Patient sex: M
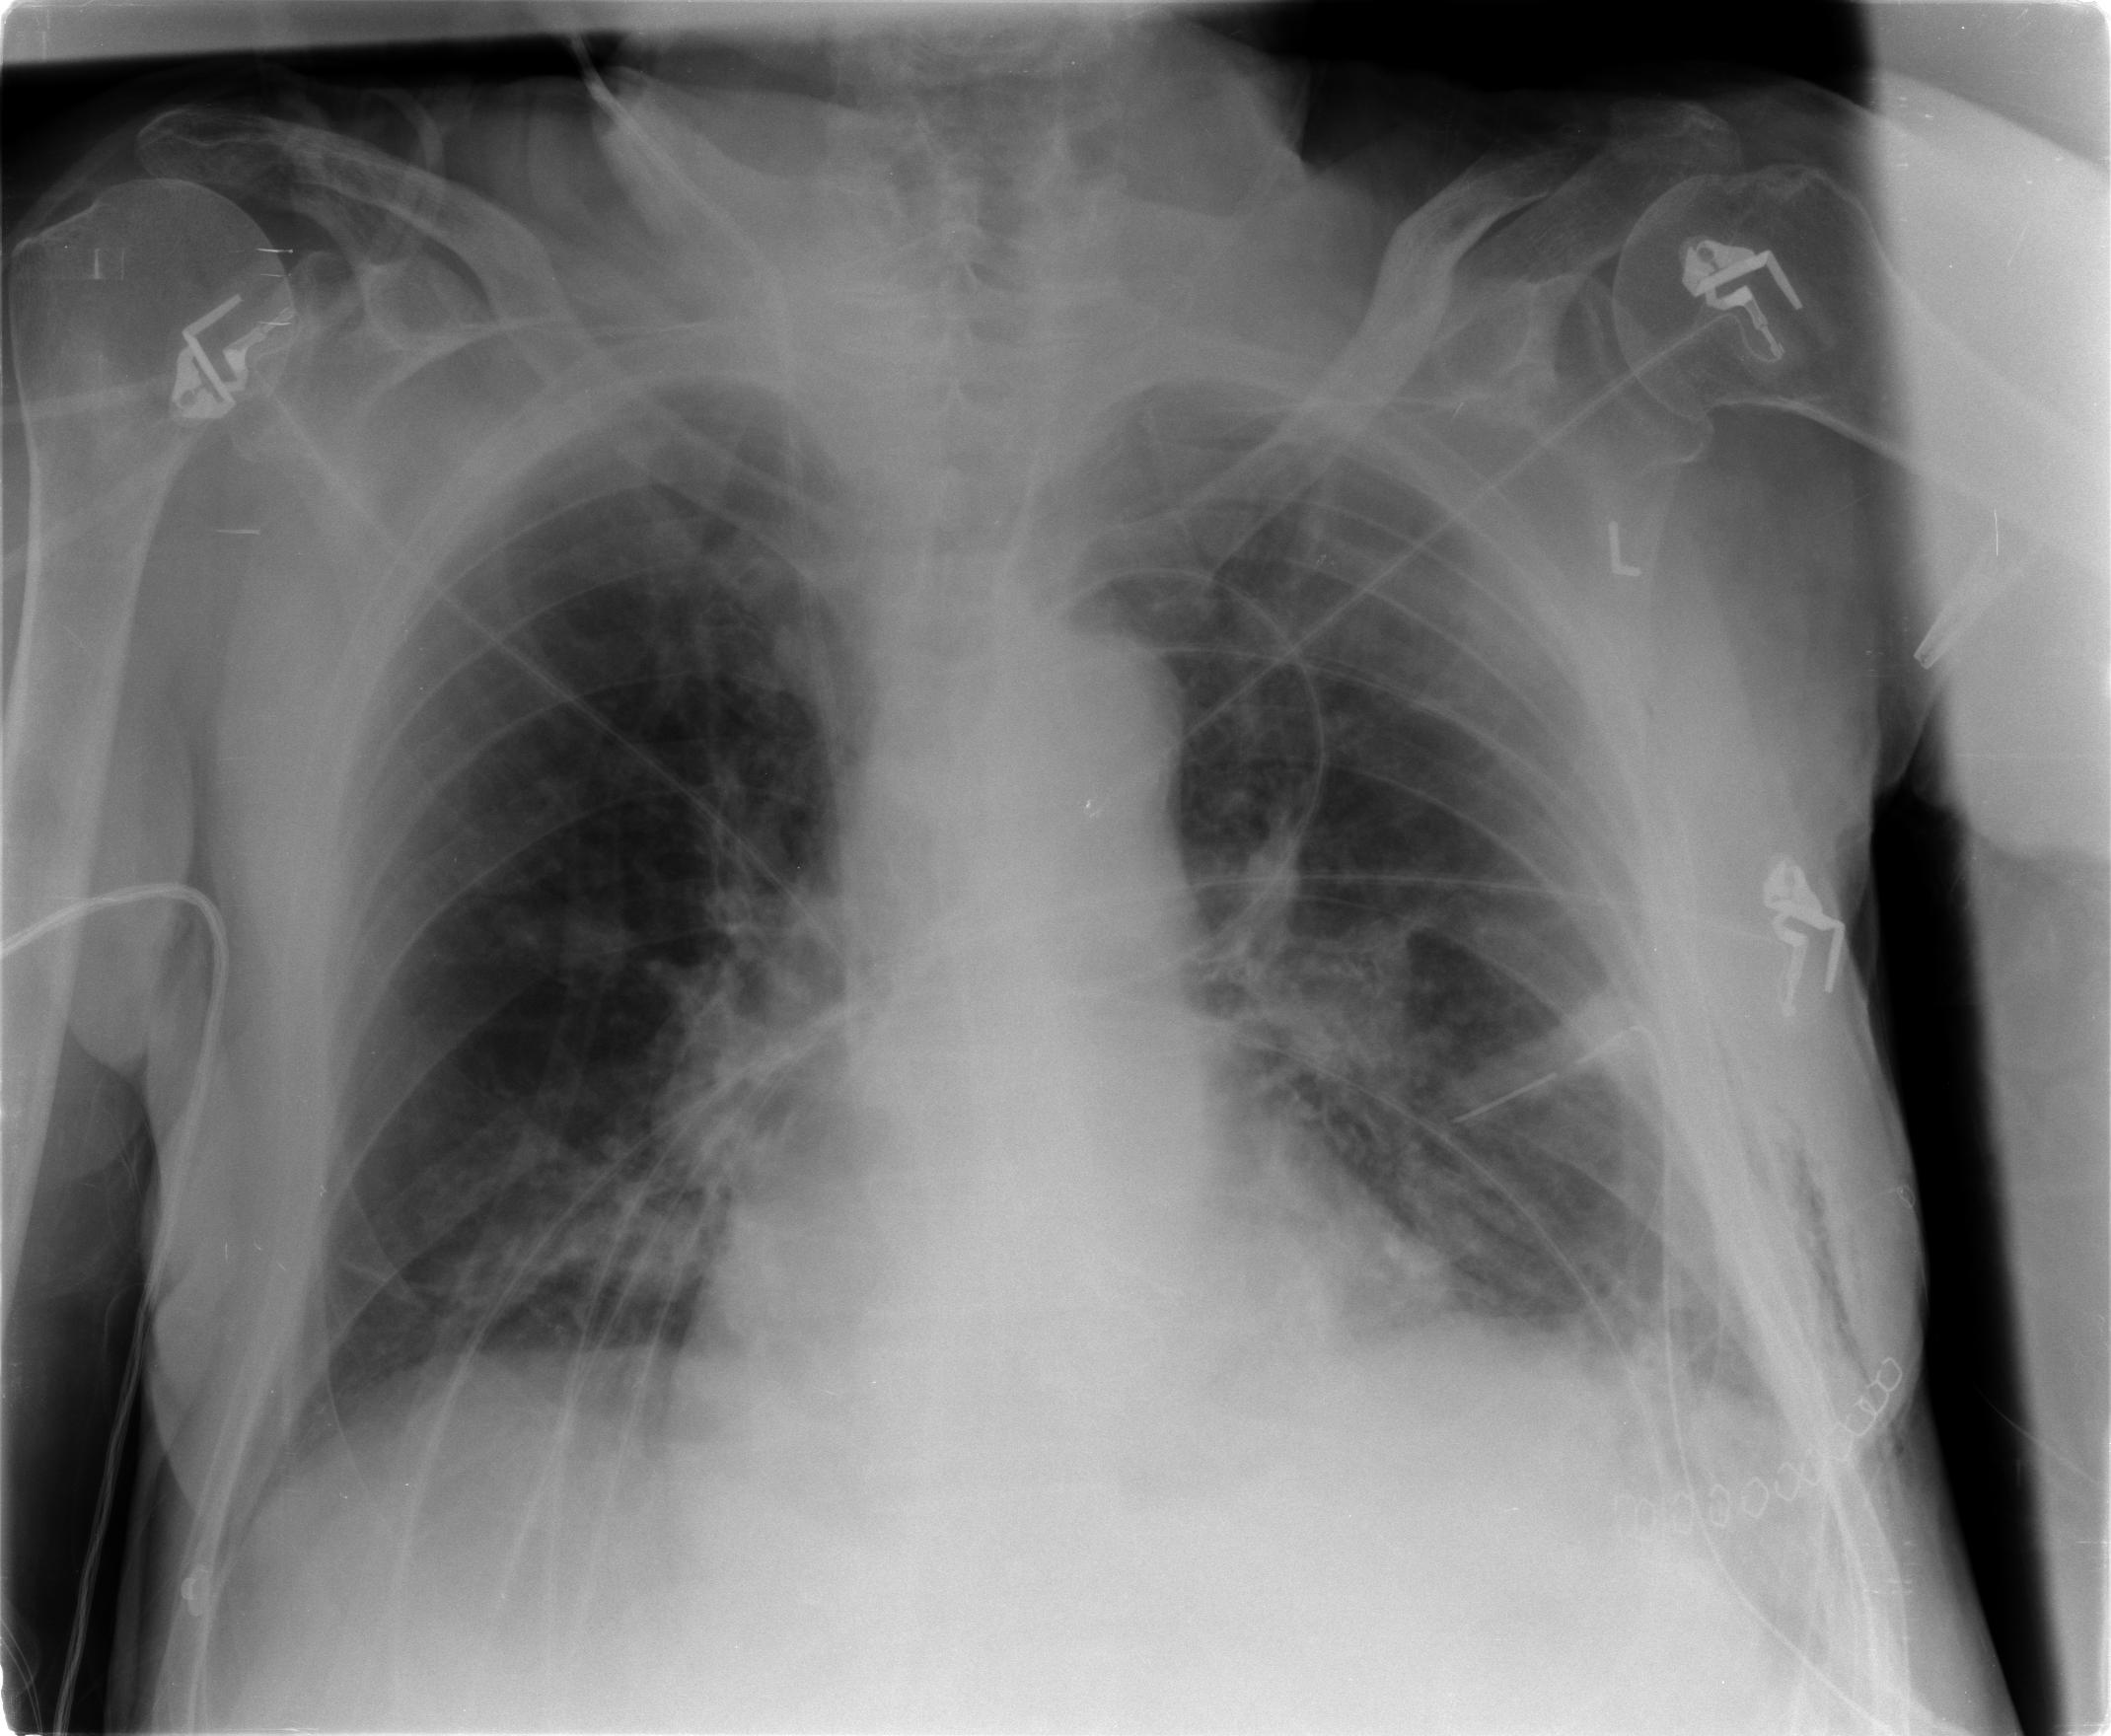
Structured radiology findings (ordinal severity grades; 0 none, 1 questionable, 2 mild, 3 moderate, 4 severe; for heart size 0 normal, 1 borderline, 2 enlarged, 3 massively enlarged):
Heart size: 2
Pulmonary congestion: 2
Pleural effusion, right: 1
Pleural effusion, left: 2
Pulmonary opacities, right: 0
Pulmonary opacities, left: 0
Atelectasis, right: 2
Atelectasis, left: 2